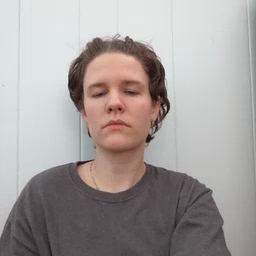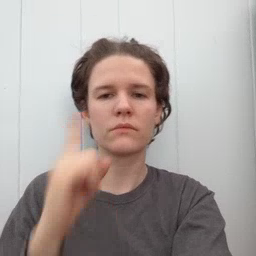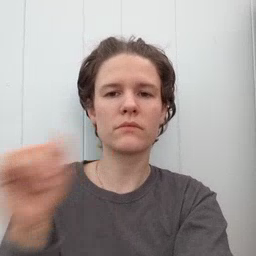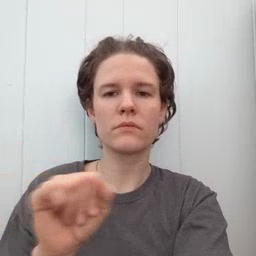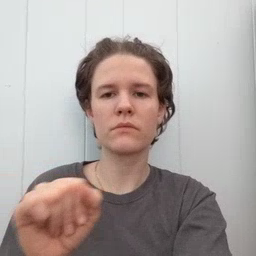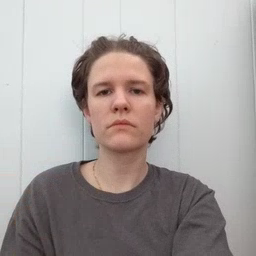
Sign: loud